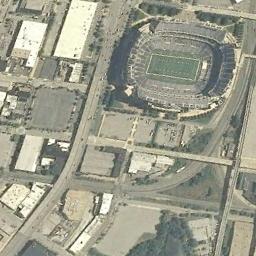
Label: stadium